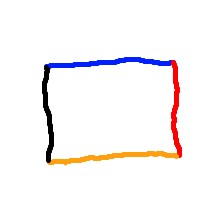
Shape: rectangle